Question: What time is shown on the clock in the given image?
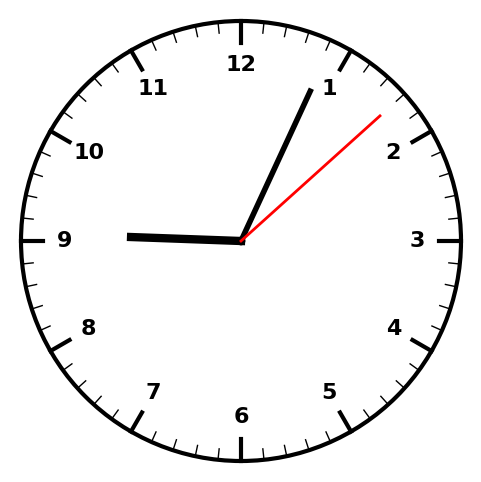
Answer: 09:04:08